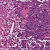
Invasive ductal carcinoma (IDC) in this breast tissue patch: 0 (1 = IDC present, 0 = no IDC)